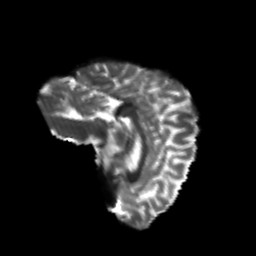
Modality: T2w
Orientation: sagittal
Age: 22
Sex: female
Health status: healthy
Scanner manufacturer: philips
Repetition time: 7.393 s
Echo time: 0.08599 s